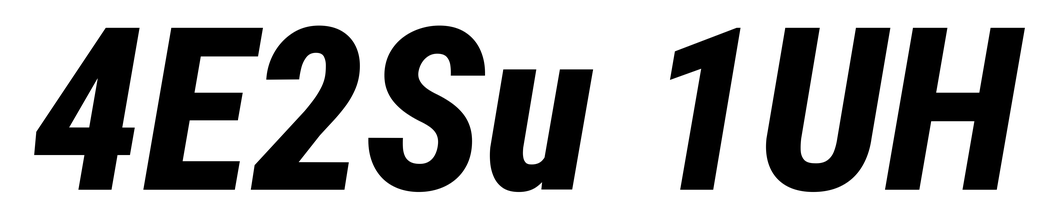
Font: Roboto-Italic_Condensed_ExtraBold_Italic